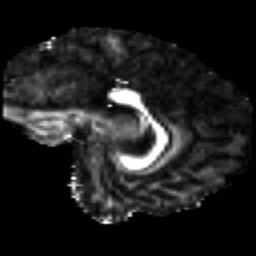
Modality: FA
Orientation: sagittal
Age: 18
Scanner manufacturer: siemens
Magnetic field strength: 3 T
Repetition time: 2.2 s
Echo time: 0.084 s